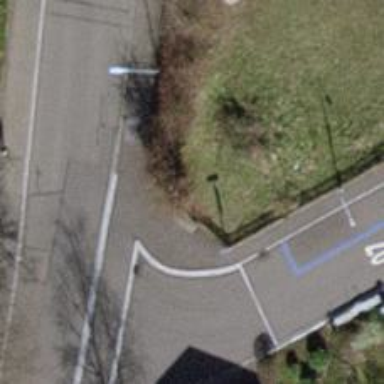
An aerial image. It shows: Street cabinet used for power utility.